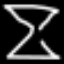
Label: hourglass